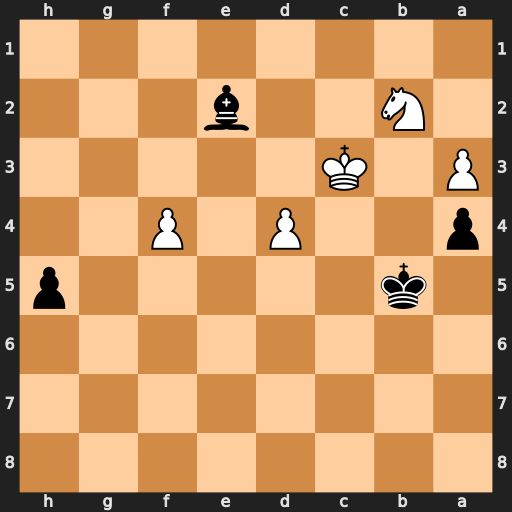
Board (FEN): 8/8/8/1k5p/p2P1P2/P1K5/1N2b3/8
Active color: b
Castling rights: -
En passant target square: -
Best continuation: h4 Kd2 h3 Kxe2 h2 Nd3 h1=Q